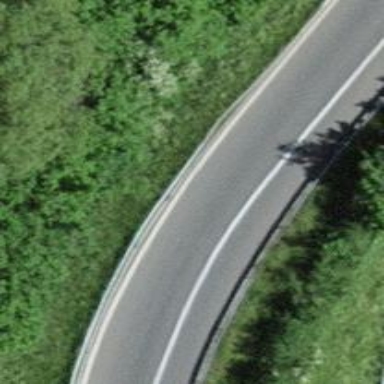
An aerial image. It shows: Asphalt trunk link road.